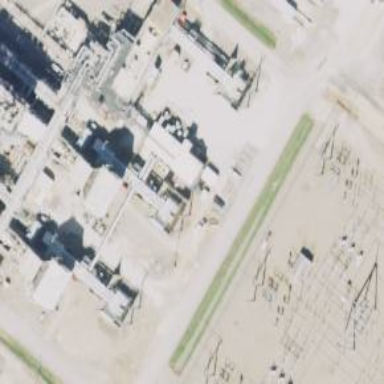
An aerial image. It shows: Gas turbine generator is in use.